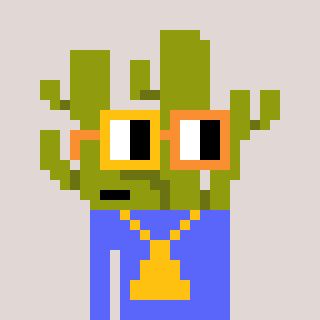
a pixel art character with square yellow and orange glasses, a cactus-shaped head and a purple-colored body on a warm background